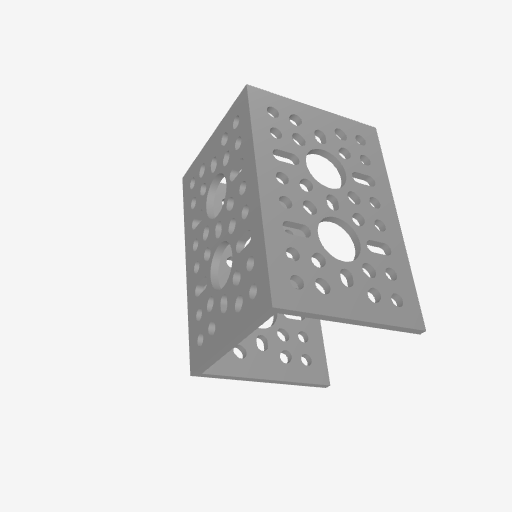
Part: UChannel2H